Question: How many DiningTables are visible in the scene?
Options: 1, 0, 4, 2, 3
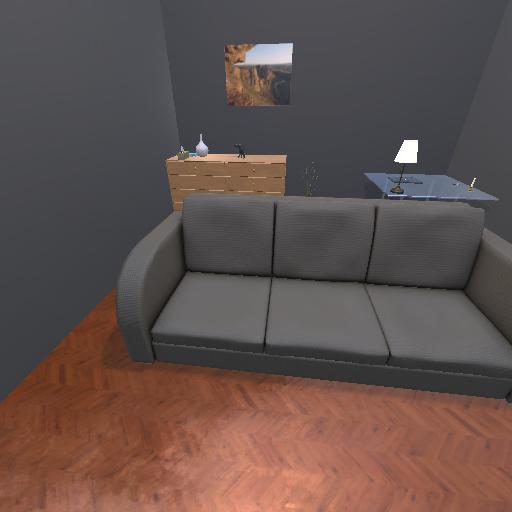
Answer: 1